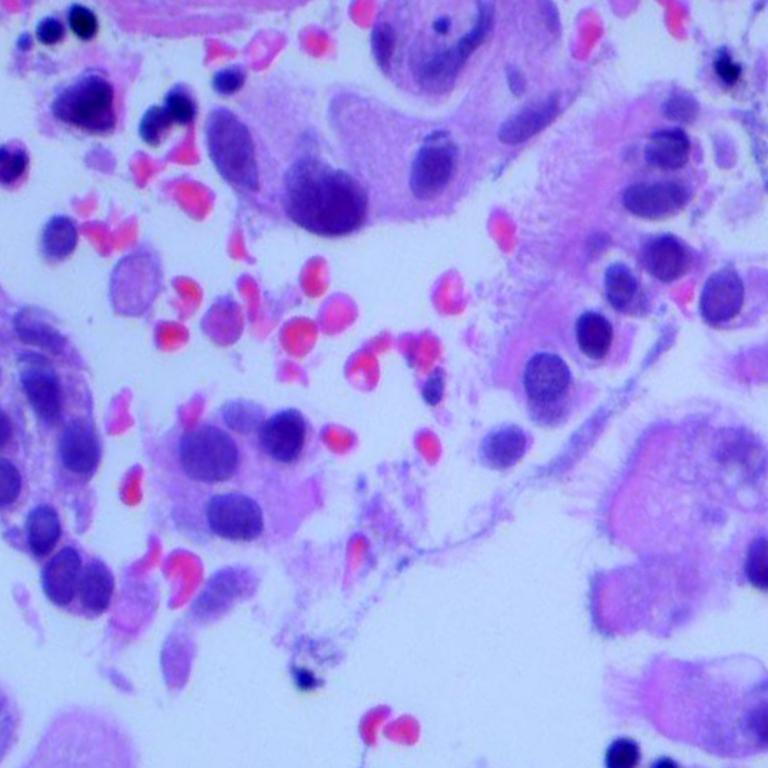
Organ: lung
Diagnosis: adenocarcinomas